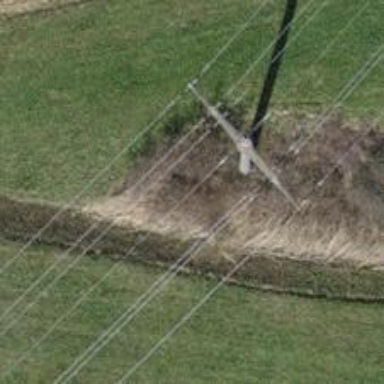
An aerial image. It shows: Power pole.